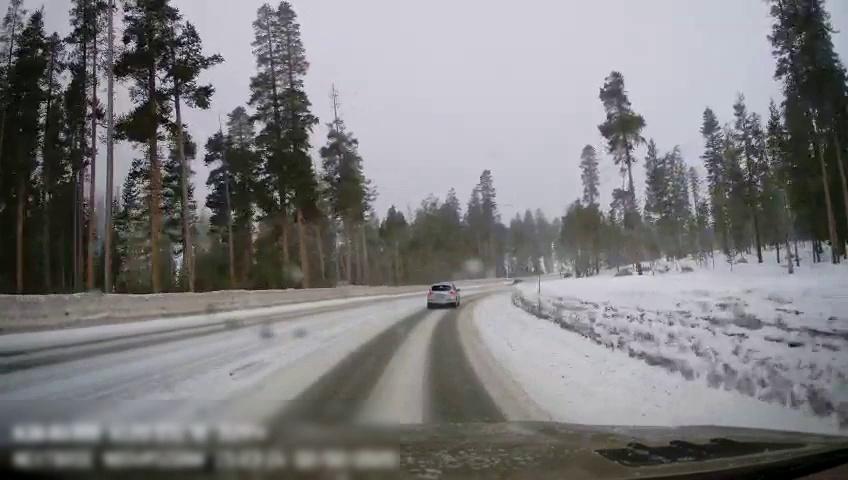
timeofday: Day
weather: Snowy
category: Drivable Space
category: Vehicles | SUV